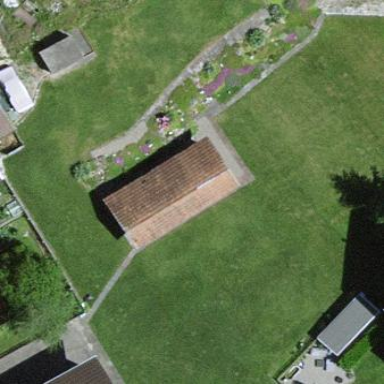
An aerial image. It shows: Shed.